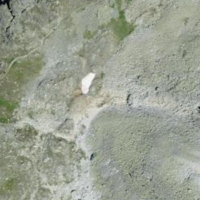
EUNIS habitat code: 48
Species observed at this site:
Saxifraga exarata